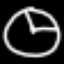
Label: clock